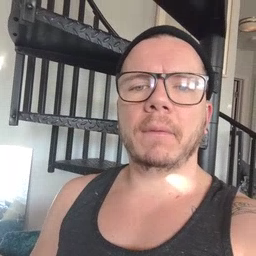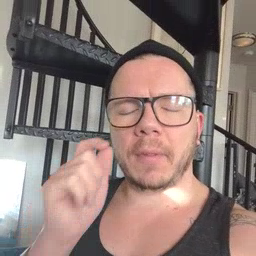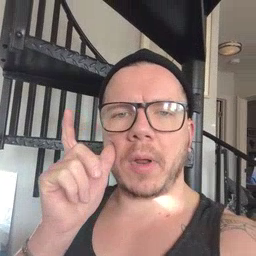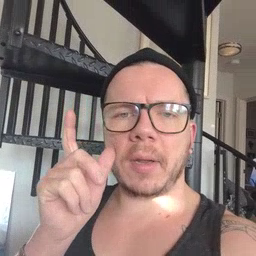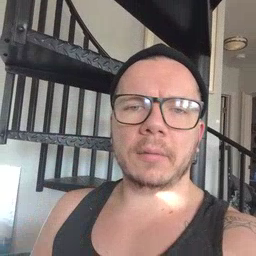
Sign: awake